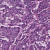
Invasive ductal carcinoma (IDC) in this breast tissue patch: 1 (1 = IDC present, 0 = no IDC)